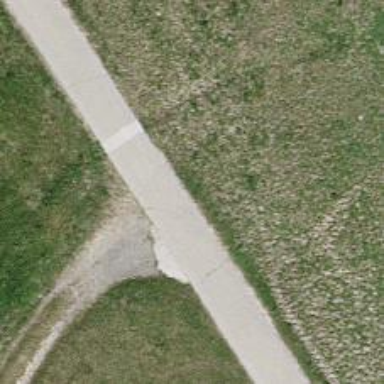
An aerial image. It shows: Well-maintained track road with grade 1 tracktype.